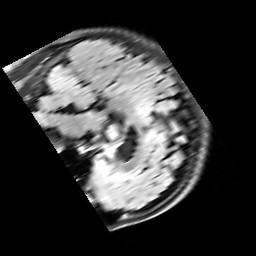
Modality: FLAIR
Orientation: sagittal
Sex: male
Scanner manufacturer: siemens
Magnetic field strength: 3 T
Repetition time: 10 s
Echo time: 0.09 s